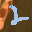
Label: 2